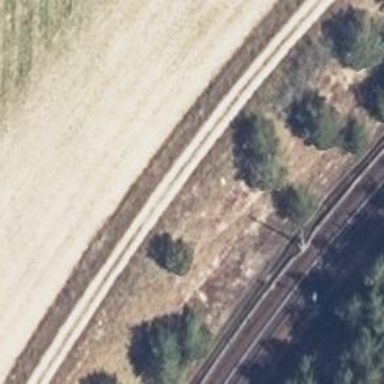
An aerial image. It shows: Gravel track with grade3 tracktype.